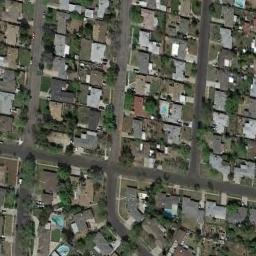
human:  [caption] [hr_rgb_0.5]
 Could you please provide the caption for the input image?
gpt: The dense residential is next to the road and some trees .

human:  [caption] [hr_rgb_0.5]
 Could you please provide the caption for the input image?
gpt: A dense residential area has lots of trees and houses of the same style while some roads go through the residential area .

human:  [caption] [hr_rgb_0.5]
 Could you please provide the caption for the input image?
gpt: The houses are all rectangular .

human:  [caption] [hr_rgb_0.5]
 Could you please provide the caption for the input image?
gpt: There are many roads and neatly arranged houses and trees and large lawns in densely populated areas .

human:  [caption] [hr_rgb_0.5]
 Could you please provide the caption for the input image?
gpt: There are many buildings arranged neatly on dense residential area .